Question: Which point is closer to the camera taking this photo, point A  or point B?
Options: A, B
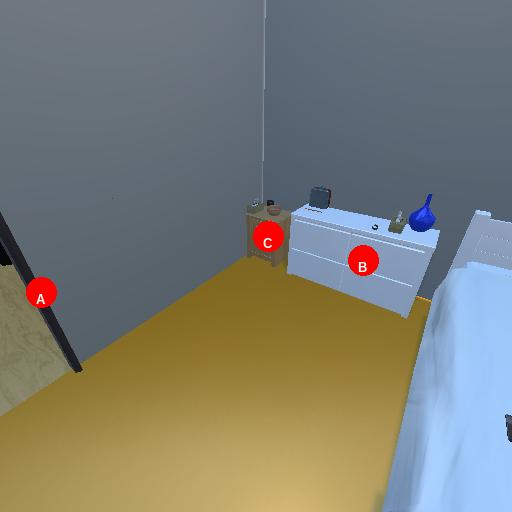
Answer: A